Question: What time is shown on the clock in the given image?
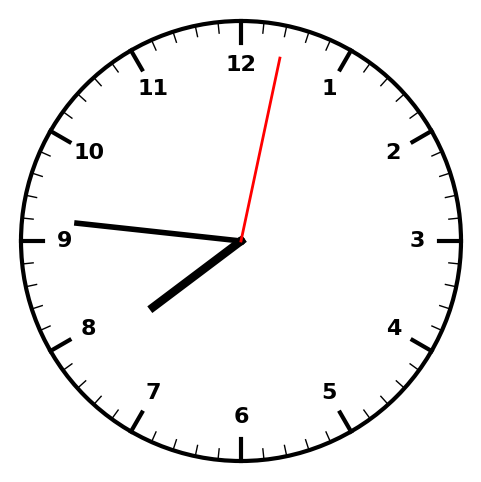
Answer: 07:46:02